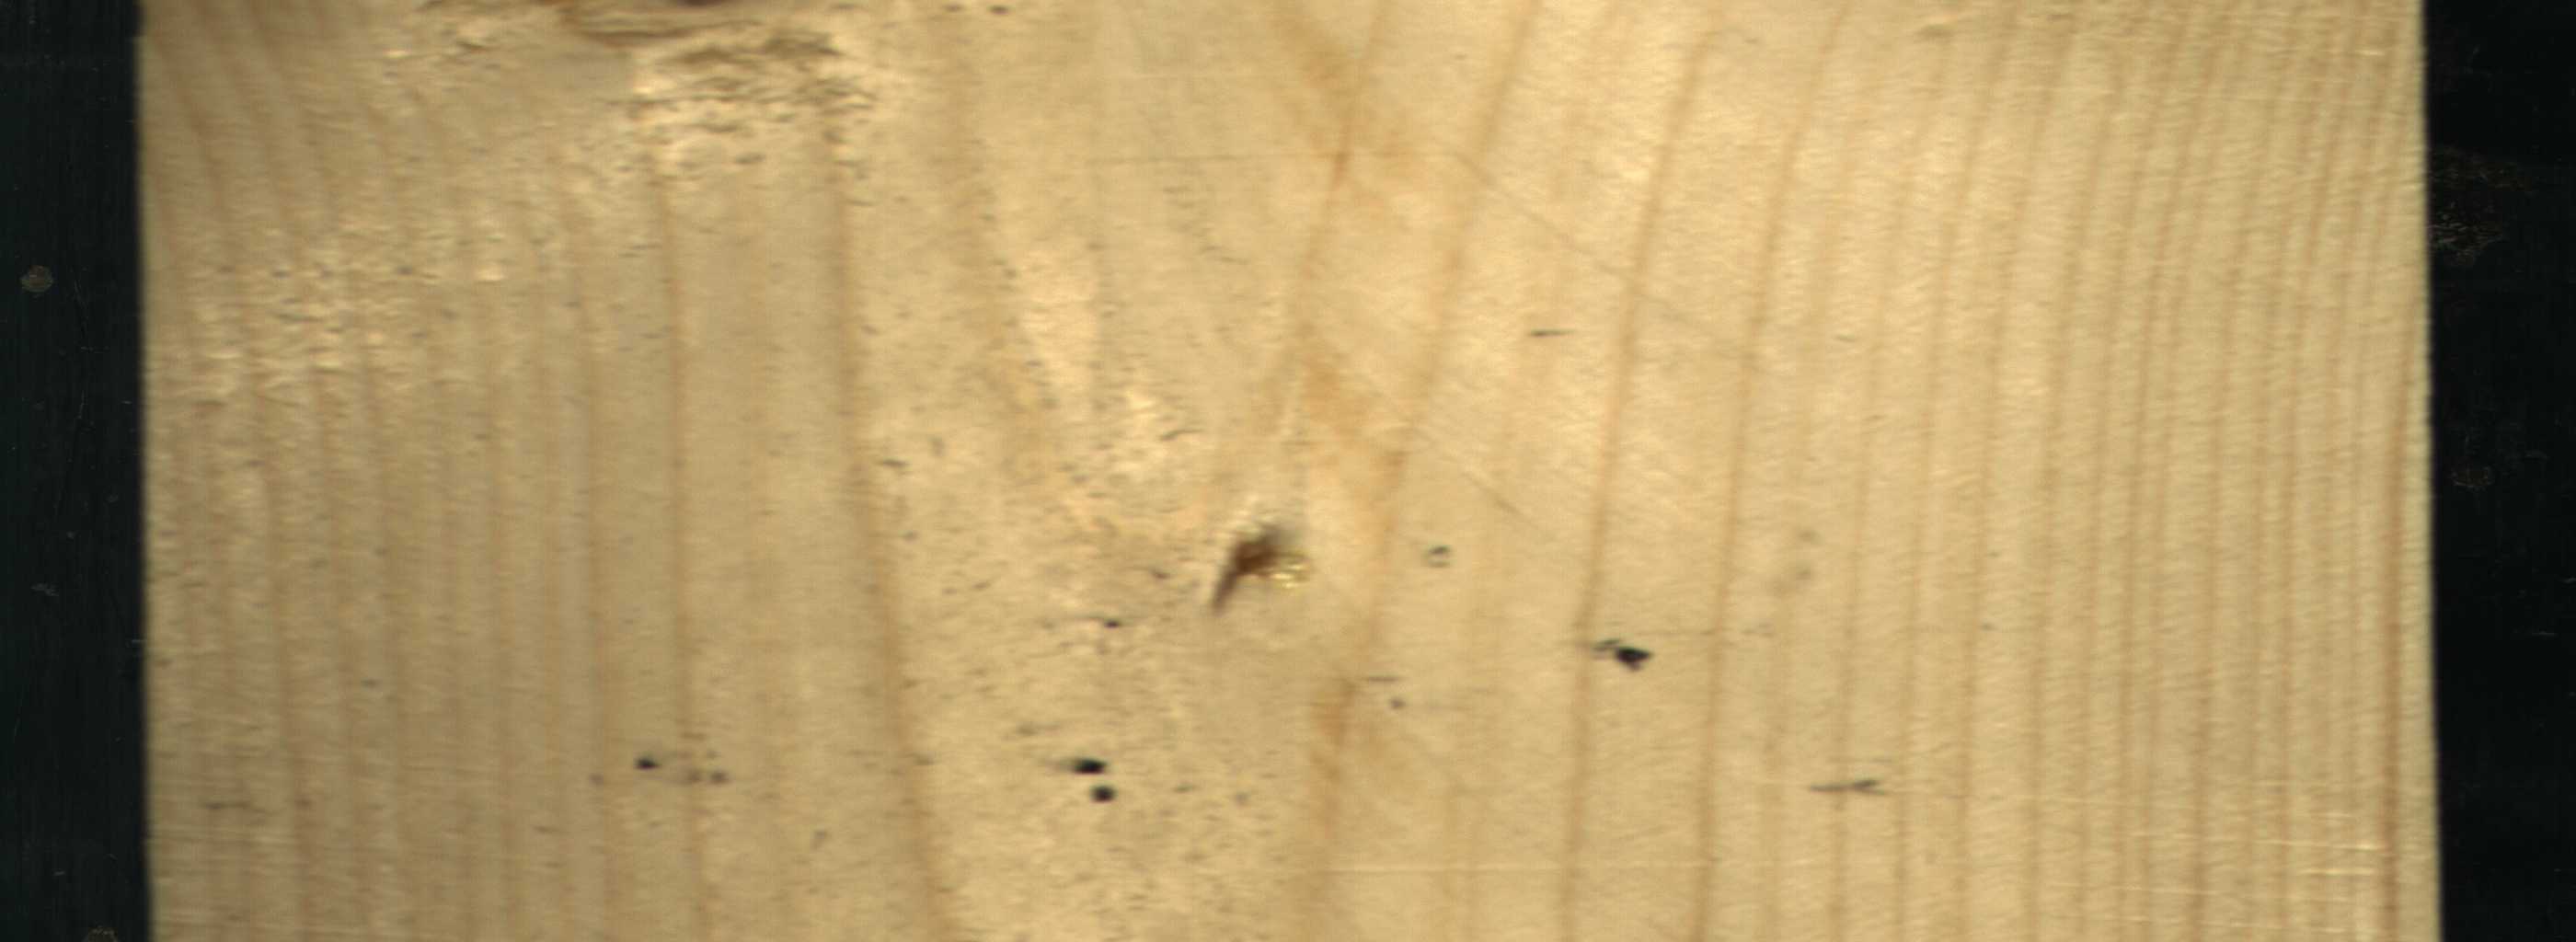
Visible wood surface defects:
resin
Live_Knot